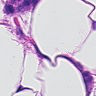
Metastatic tissue present: yes